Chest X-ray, AP view. Patient: 47 years old, sex M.
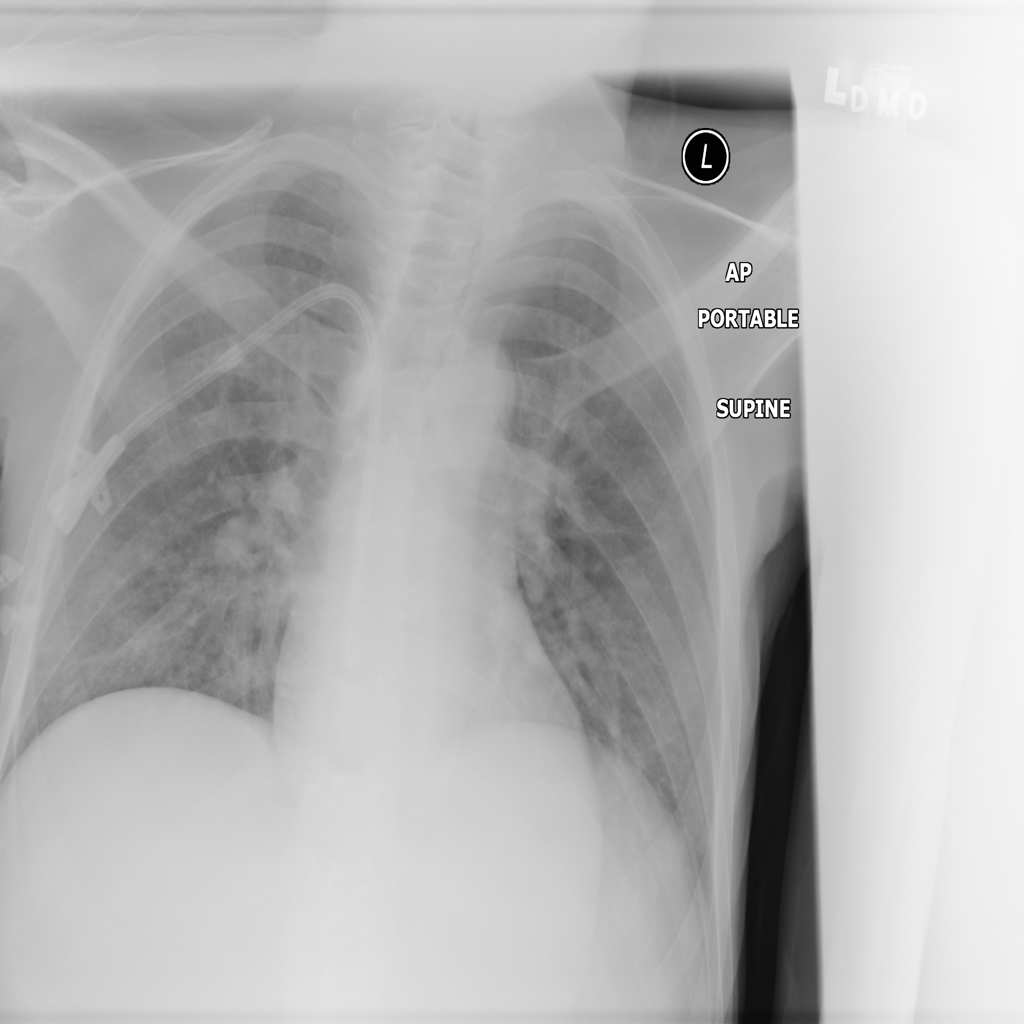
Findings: No Finding